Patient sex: M
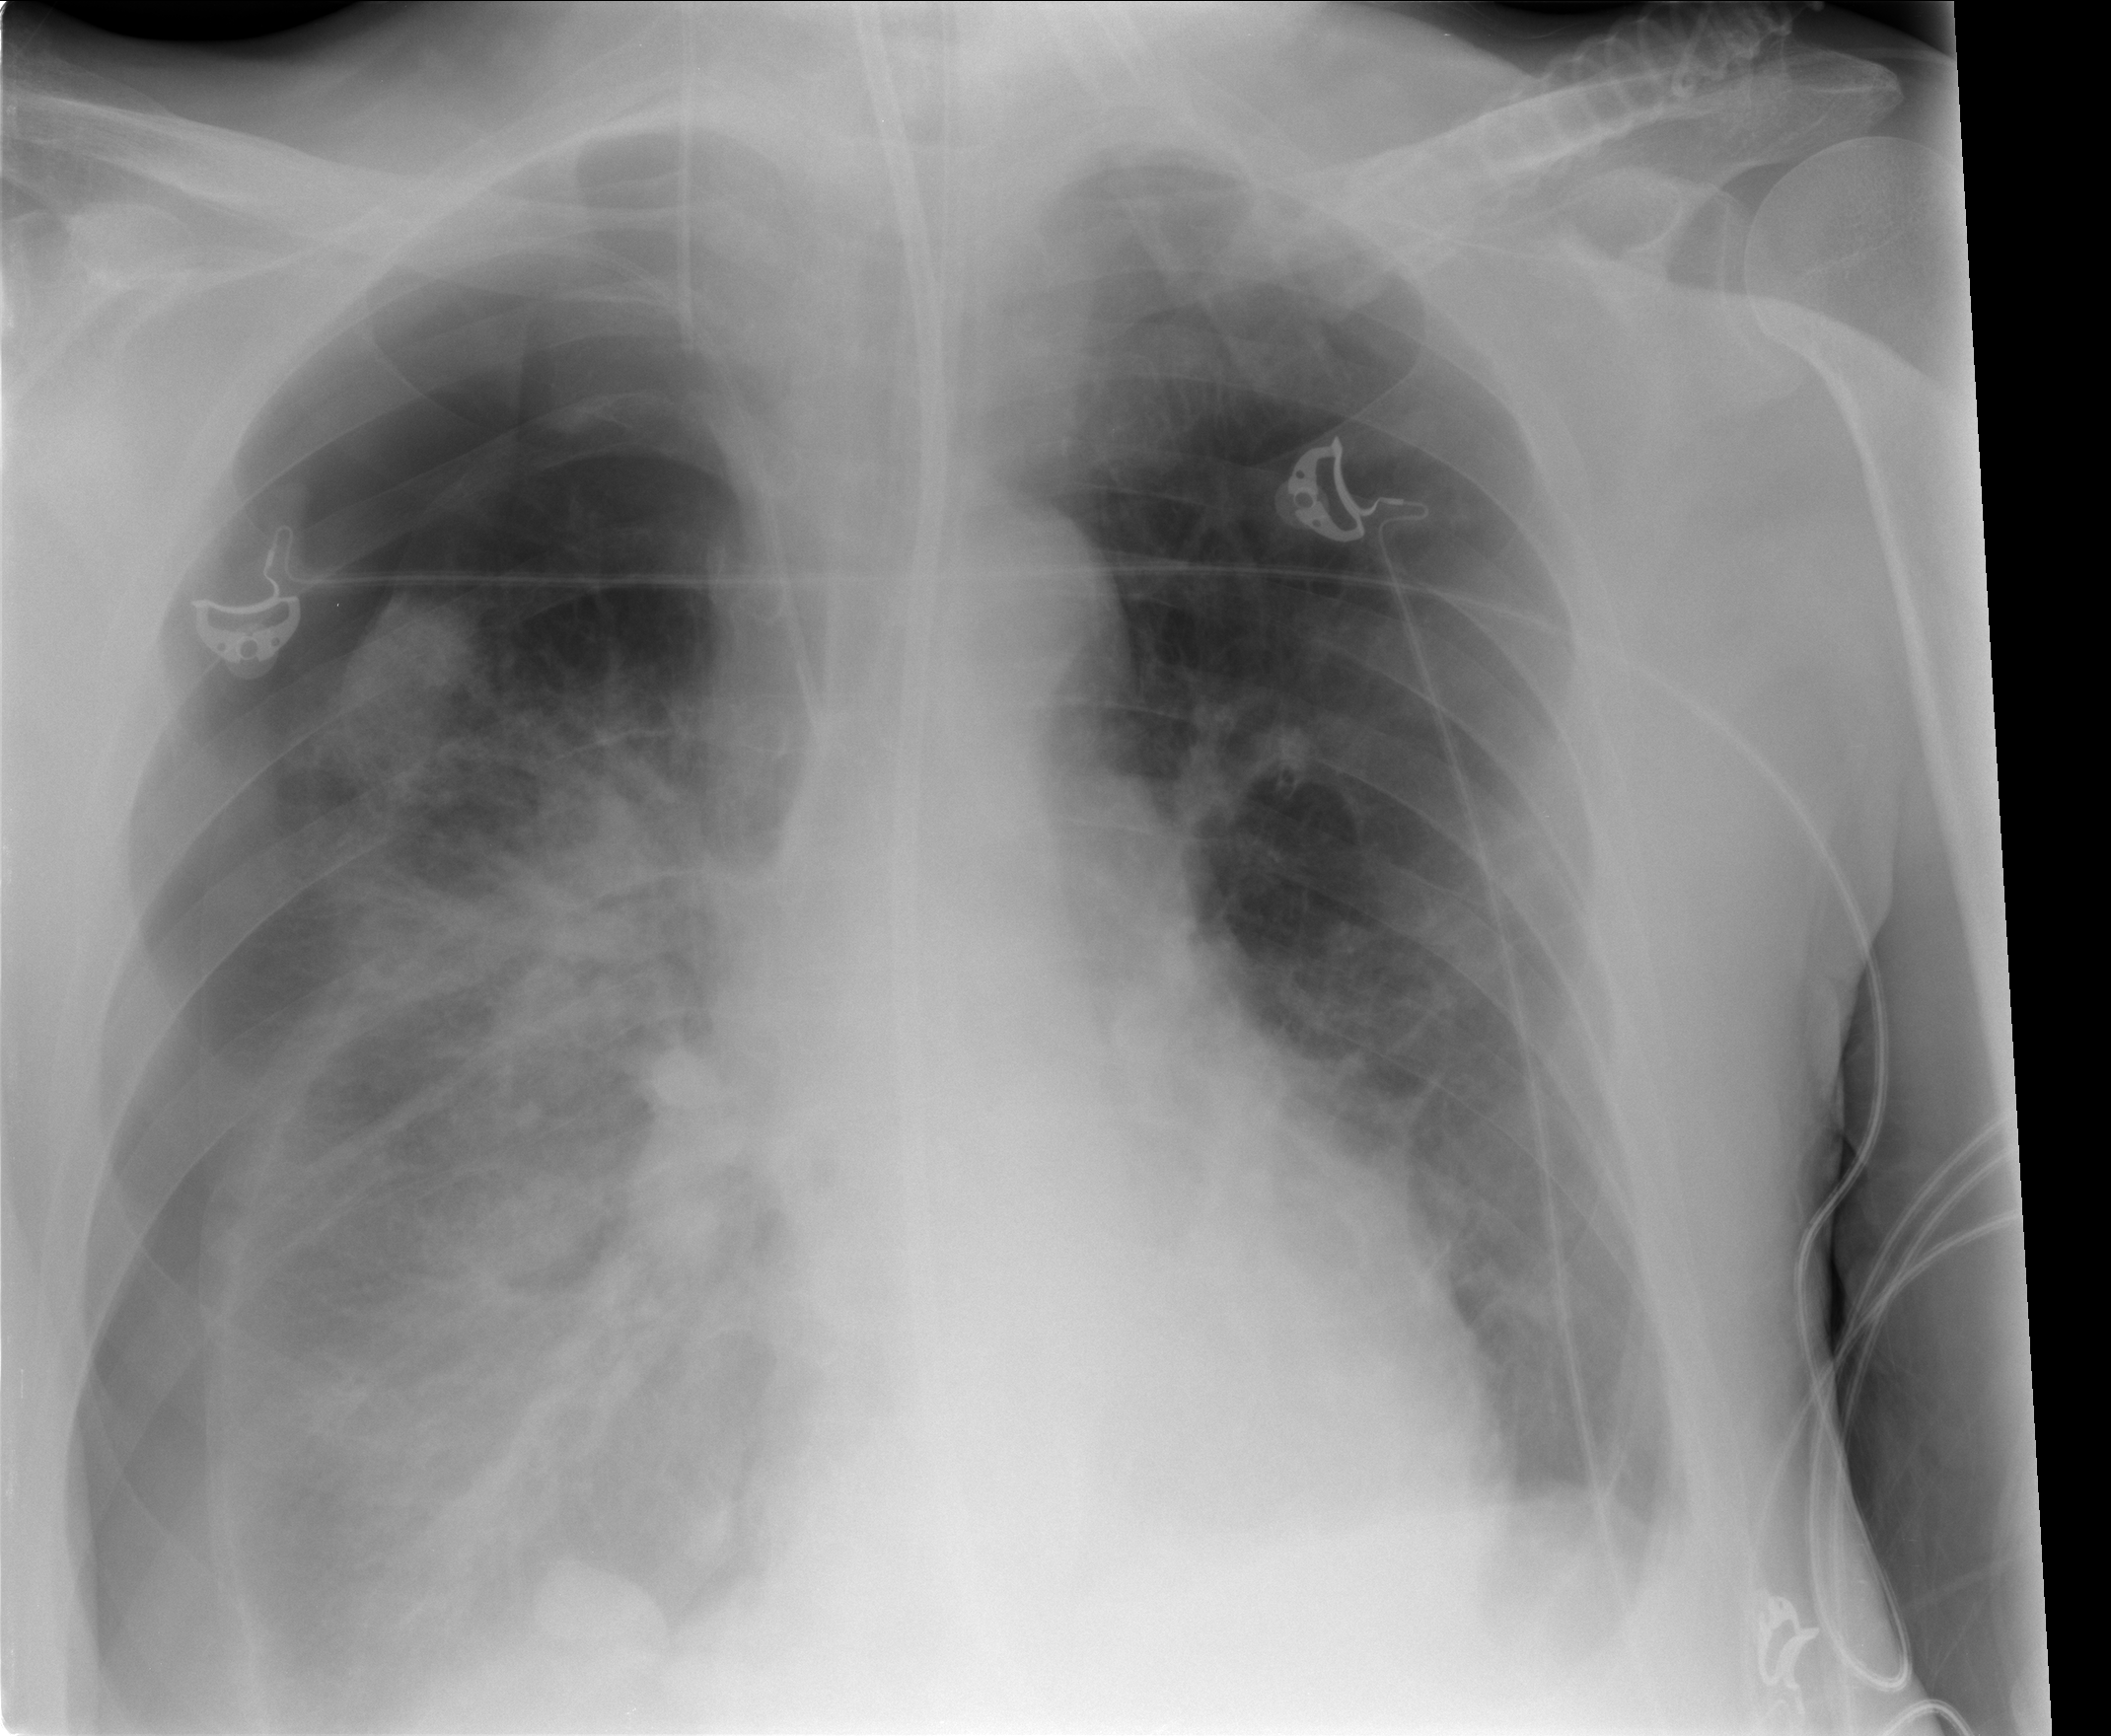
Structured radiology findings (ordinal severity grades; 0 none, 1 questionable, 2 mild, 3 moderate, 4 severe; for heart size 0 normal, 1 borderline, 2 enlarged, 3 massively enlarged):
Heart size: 0
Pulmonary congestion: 3
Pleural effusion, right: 0
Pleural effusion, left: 0
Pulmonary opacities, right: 3
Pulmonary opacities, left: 2
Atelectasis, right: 3
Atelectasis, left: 2